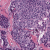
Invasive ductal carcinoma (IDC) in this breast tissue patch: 0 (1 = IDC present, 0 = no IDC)